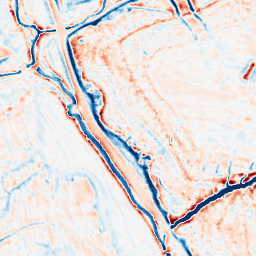
Category: edge_preserving
Decomposition family: bilateral
Decomposition parameters: d: 15
sigma_color: 100
sigma_space: 75
Upsampling method: regularized
Upsampling parameters: scale: 2
lambda_reg: 0.001
Upsampling scale: 2